Question: I'm doing computer vision project for automatic card detection.
I need to separate the card from the background. I have applied the canny edge detection, using automatic parameter settings from this
<URL>
The result is excellent. However, sometimes the canny is not perfect like this

I have applied cvFindContour to detect the box. However, due to "hole" on the upper side, opencv failed to detect the contour.
How do I tune the cvFindContour to detect the contour or should I tune the canny edge instead?
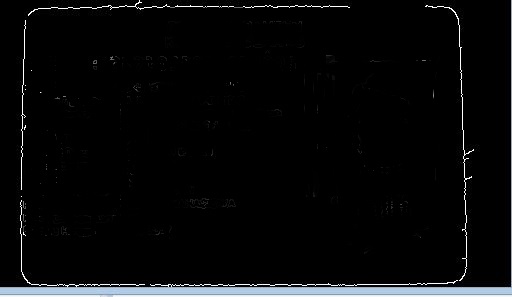
Answer: There are multiple possible solutions.
The simplest one may be:
- 'low_threshold'<URL>
Another rather simple solution:
-
FindContours does not need an edge image, it is usually executed with a thresholded image. I don't know your source image, so I cannot say how good this would work, but you would definitely avoid the problem of holes in the shape.
If the source image does not allow this, then the following may help:
- <URL>'
If the background in that image is the same color as the card, then the previous two methods may not work so well. In that case, your best bet may be the solution suggested by Micka:
- <URL>